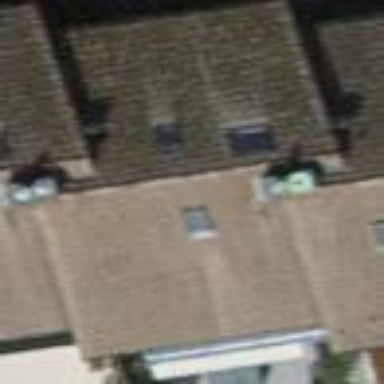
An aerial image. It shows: Terrace building.